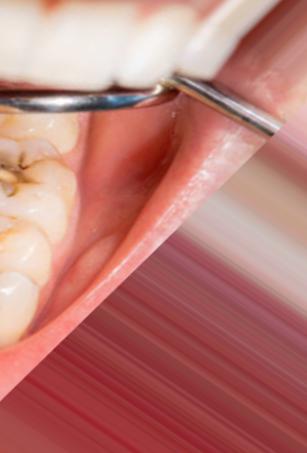
Condition: Caries